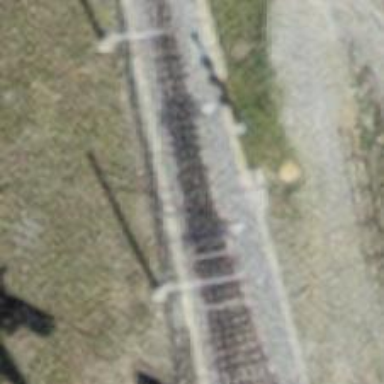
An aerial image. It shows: Railway switch with the turnout side on the left.